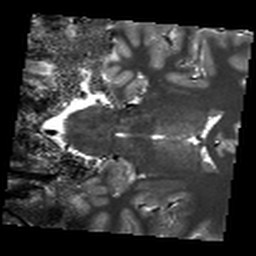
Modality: T1map
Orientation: coronal
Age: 20
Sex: female